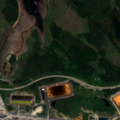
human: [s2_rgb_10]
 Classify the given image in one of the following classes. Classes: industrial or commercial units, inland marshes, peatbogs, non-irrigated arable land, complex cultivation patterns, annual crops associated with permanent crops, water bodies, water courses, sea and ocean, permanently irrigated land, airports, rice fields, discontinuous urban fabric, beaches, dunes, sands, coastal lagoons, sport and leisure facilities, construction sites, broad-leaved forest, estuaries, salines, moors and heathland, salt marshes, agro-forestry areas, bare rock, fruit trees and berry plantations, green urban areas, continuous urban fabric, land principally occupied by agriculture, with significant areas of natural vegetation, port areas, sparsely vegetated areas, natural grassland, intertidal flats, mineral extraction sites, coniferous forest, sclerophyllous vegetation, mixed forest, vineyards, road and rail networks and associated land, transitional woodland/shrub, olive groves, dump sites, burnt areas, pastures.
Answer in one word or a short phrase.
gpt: mineral extraction sites, coniferous forest, transitional woodland/shrub